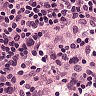
Metastatic tissue present: no